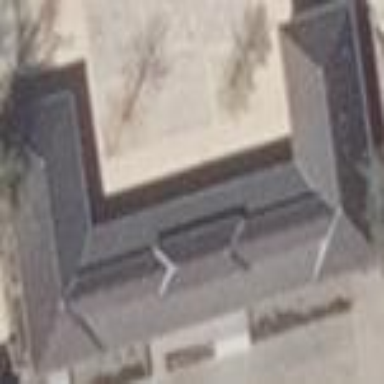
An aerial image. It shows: Red school building with hipped roof made of roof tiles.